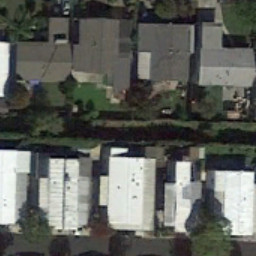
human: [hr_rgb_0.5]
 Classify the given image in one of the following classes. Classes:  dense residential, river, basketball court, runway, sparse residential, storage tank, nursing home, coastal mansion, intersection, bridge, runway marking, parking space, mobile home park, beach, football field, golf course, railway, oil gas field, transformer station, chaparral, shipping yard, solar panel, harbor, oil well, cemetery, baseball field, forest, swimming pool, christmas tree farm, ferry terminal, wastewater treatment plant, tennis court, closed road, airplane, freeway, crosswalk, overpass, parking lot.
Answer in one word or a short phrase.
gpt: mobile home park